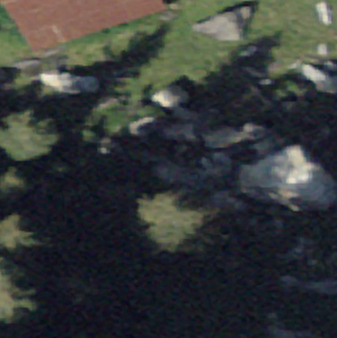
Label: bouldering_area